Current action and preconditions to check: trajectory_clear

Your task: For each precondition in the list above, predict whether it will hold at this action.

Consider the current scene as observed from the mobile robot's camera, and analyze the predicted future states of all dynamic agents (e.g., people, animals, vehicles, or any moving entities) within the NEXT SECOND.

IMPORTANT: Only answer "very likely" if you are absolutely certain—based on strong, clear evidence—that a dynamic agent will violate the precondition in the predicted future state. Do NOT answer "very likely" for unlikely, ambiguous, or low-probability risks.

Ask yourself for each precondition: Is there a high probability, with clear and convincing evidence, that the predicted future states of any dynamic agent will interfere with the predicted future state of the currently executing action within the NEXT SECOND, causing that precondition to fail?

Assess the risk level based on these predictions. Use "likely" or "very likely" if motions create a clear risk of interference.

Use "neutral" or "improbable" if agents are nearby but their predicted paths are clearly diverging or non-conflicting.

Failure Risk Categories: "very improbable", "improbable", "neutral", "likely", "very likely"

Answer Format: Output ONLY the probability_of_failure value from these categories: "very improbable", "improbable", "neutral", "likely", "very likely"

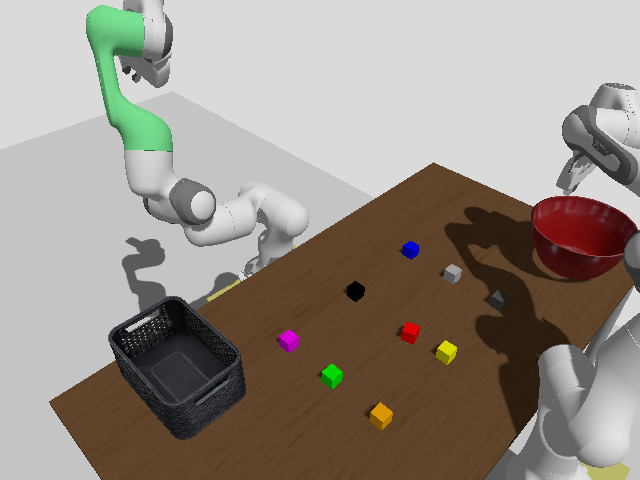

Answer: very improbable